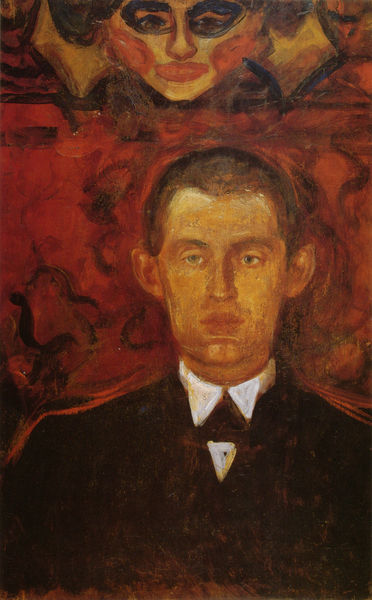
Titel: Selbstbildnis unter einer Frauenmaske
Künstler: Edvard Munch
Standort: Oslo
Institution: Munch-Museet
Schlagwörter: blau, dunkel, kopf, mann, schatten, weiß, dreieck, gelb, ocker, sitzen, bar, braun, bunt, frau, frisur, haar, hintergrund, licht, mund, nase, ohr, orange, schwarz, stirn, blick, rot, beige, expressionismus, malerei, ornament, symbolismus, anzug, hemd, jacke, wand, augen, gesicht, kragen, bildnis, portrait, porträt, auge, haare, augenbrauen, brustbild, en face, frontal, kinn, lippe, lippen, ohren, rouge, schultern, lächeln, wangen, backen, linien, ausdruck, duktus, krawatte, pupillen, junge, fliege, hemdkragen, geschminkt, lider, oben, maske, linie, munch, clown, portait, konturen, selbstbildnis, dämon, geheimratsecken, edvard munch, abstehende ohren, junger mann, portät, stark, wollust, klimt, haaransatz, halsbinde, dreiecke, träger, fantasie, gucken, grell, kinnspalte, fratze, geist, schwere, aufgelöst, glotzen, arben, sacko, lid, gelangweilt, lidschatten, versetzt, haarschnitt, segelohren, abstehend, schlangenlinien, klaun, bllick, kurzgeschoren, wollüstig, träge, barbesucher, kokoschka, lebemann